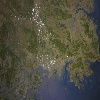
Label: land